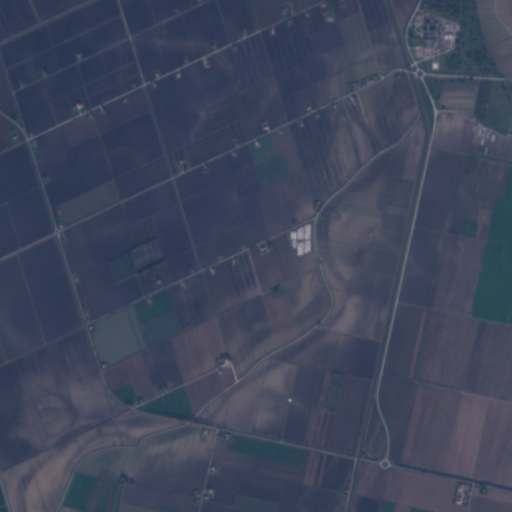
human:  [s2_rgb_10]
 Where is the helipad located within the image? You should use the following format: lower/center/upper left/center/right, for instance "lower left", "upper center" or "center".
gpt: The helipad is located in the upper right of the image.
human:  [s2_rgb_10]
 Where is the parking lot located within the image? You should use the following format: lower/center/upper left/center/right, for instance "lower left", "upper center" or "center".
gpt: The parking lot is located in the upper right of the image.
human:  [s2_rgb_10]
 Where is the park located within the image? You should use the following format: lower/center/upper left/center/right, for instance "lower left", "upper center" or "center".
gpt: There is no park in the image.